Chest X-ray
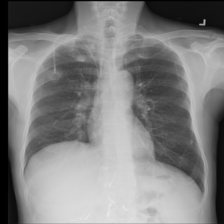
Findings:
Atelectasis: negative
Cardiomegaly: negative
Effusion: negative
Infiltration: positive
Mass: negative
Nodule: negative
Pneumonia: negative
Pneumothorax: negative
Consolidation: negative
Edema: negative
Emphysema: negative
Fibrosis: negative
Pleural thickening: negative
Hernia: negative